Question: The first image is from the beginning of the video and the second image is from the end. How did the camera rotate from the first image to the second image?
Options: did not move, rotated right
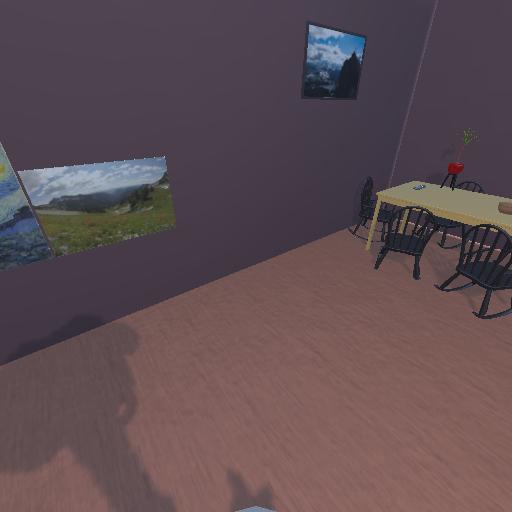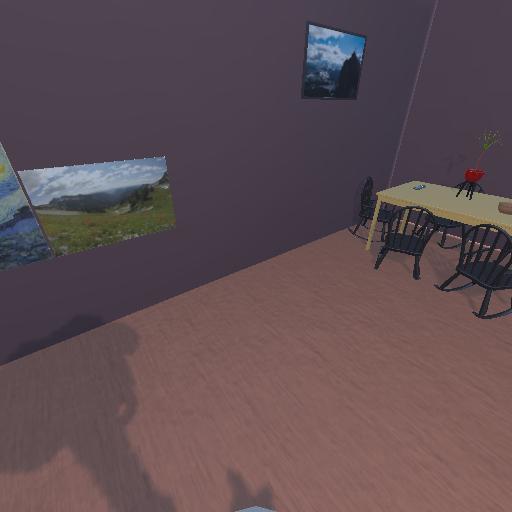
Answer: did not move